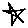
Label: star